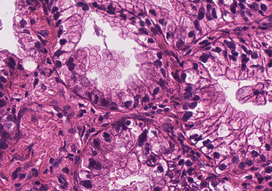
Tumor epithelial tissue: yes
Tumor-associated stroma tissue: yes
Normal tissue: no